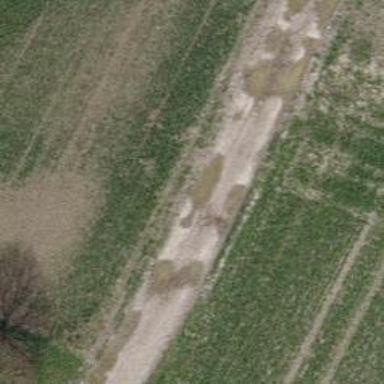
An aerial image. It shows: Compacted track with grade2 surface.